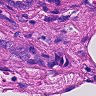
Metastatic tissue present: yes